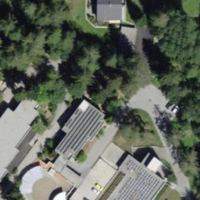
EUNIS habitat code: 54
Species observed at this site:
Anthus trivialis
Cyanistes caeruleus
Lophophanes cristatus
Troglodytes troglodytes
Chloris chloris
Pyrrhula pyrrhula
Passer domesticus
Fringilla coelebs
Lanius collurio
Ptyonoprogne rupestris
Muscicapa striata
Prunus padus
Campanula trachelium
Cervus elaphus
Phoenicurus ochruros
Sitta europaea
Nucifraga caryocatactes
Garrulus glandarius
Phoenicurus phoenicurus
Pyrrhocorax graculus
Picus viridis
Corvus corax
Motacilla alba
Ficedula hypoleuca
Periparus ater